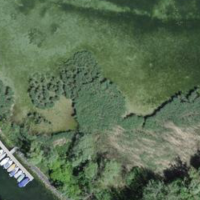
EUNIS habitat code: 21
Species observed at this site:
Propylaea quatuordecimpunctata